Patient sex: F
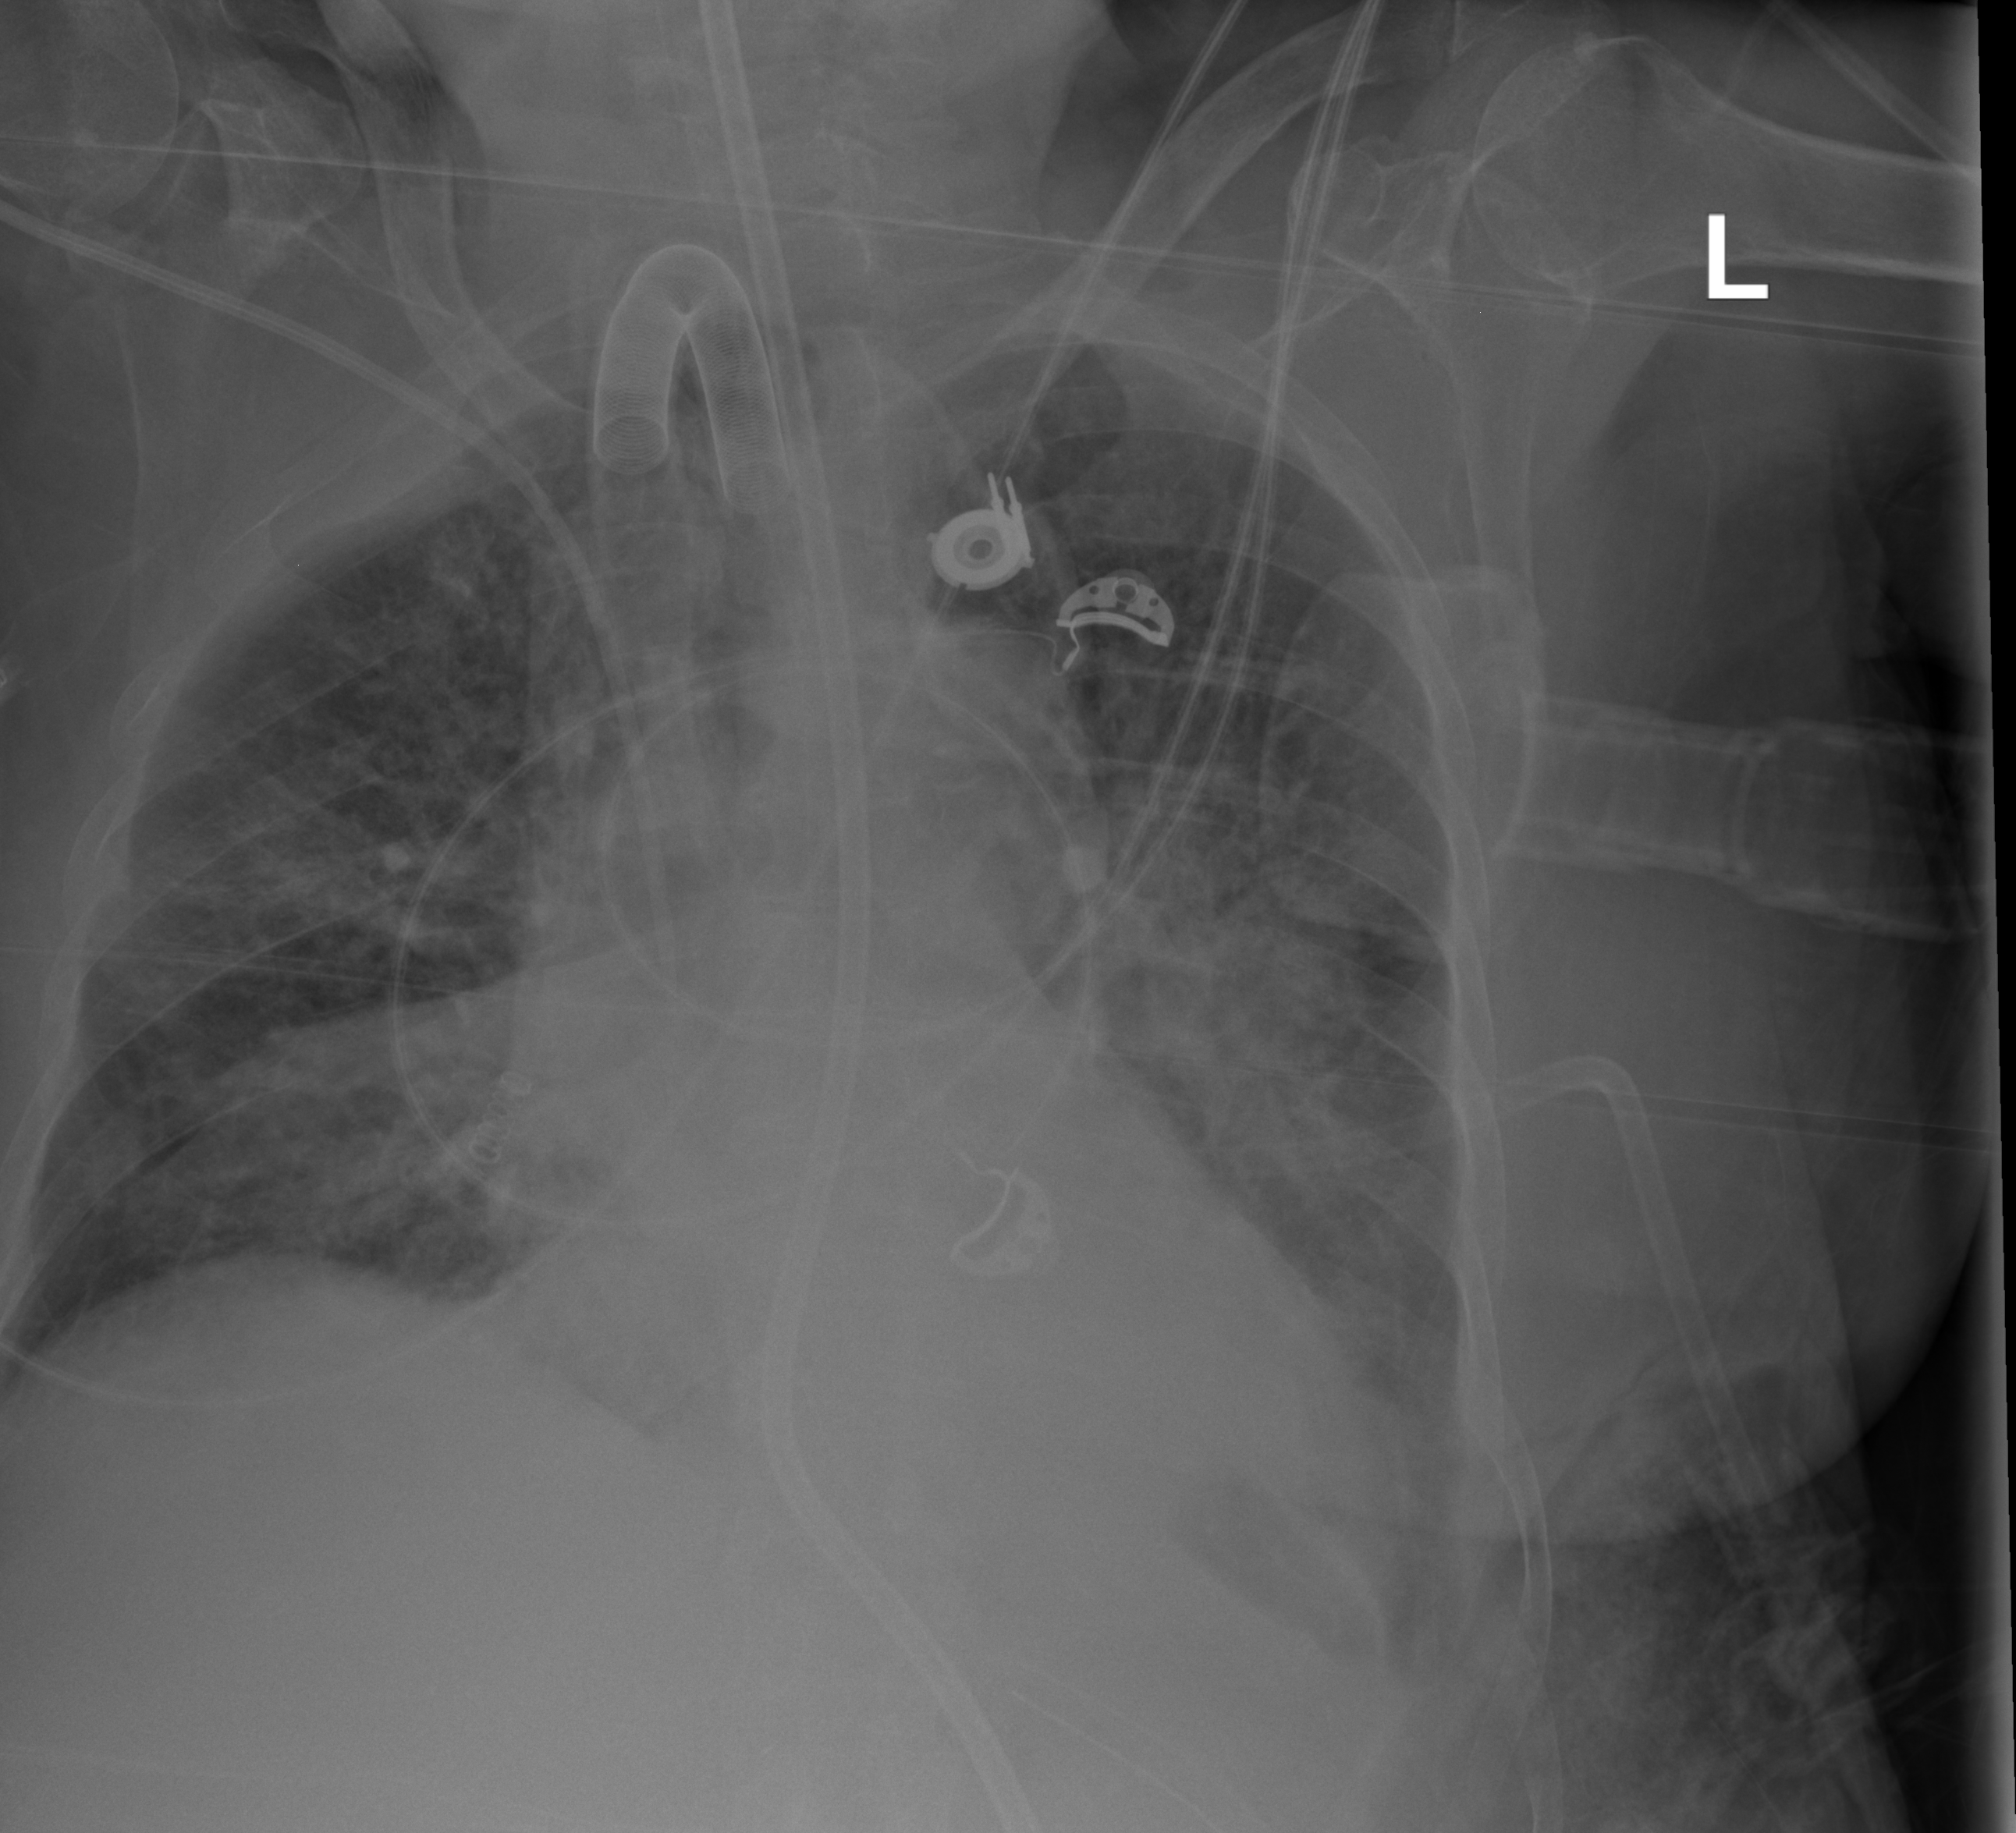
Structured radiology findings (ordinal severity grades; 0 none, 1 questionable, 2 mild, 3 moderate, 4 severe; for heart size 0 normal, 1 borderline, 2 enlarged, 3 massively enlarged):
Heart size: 2
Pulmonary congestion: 2
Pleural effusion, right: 2
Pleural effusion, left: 2
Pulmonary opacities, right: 2
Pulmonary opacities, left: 2
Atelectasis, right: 2
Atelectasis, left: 2